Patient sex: M
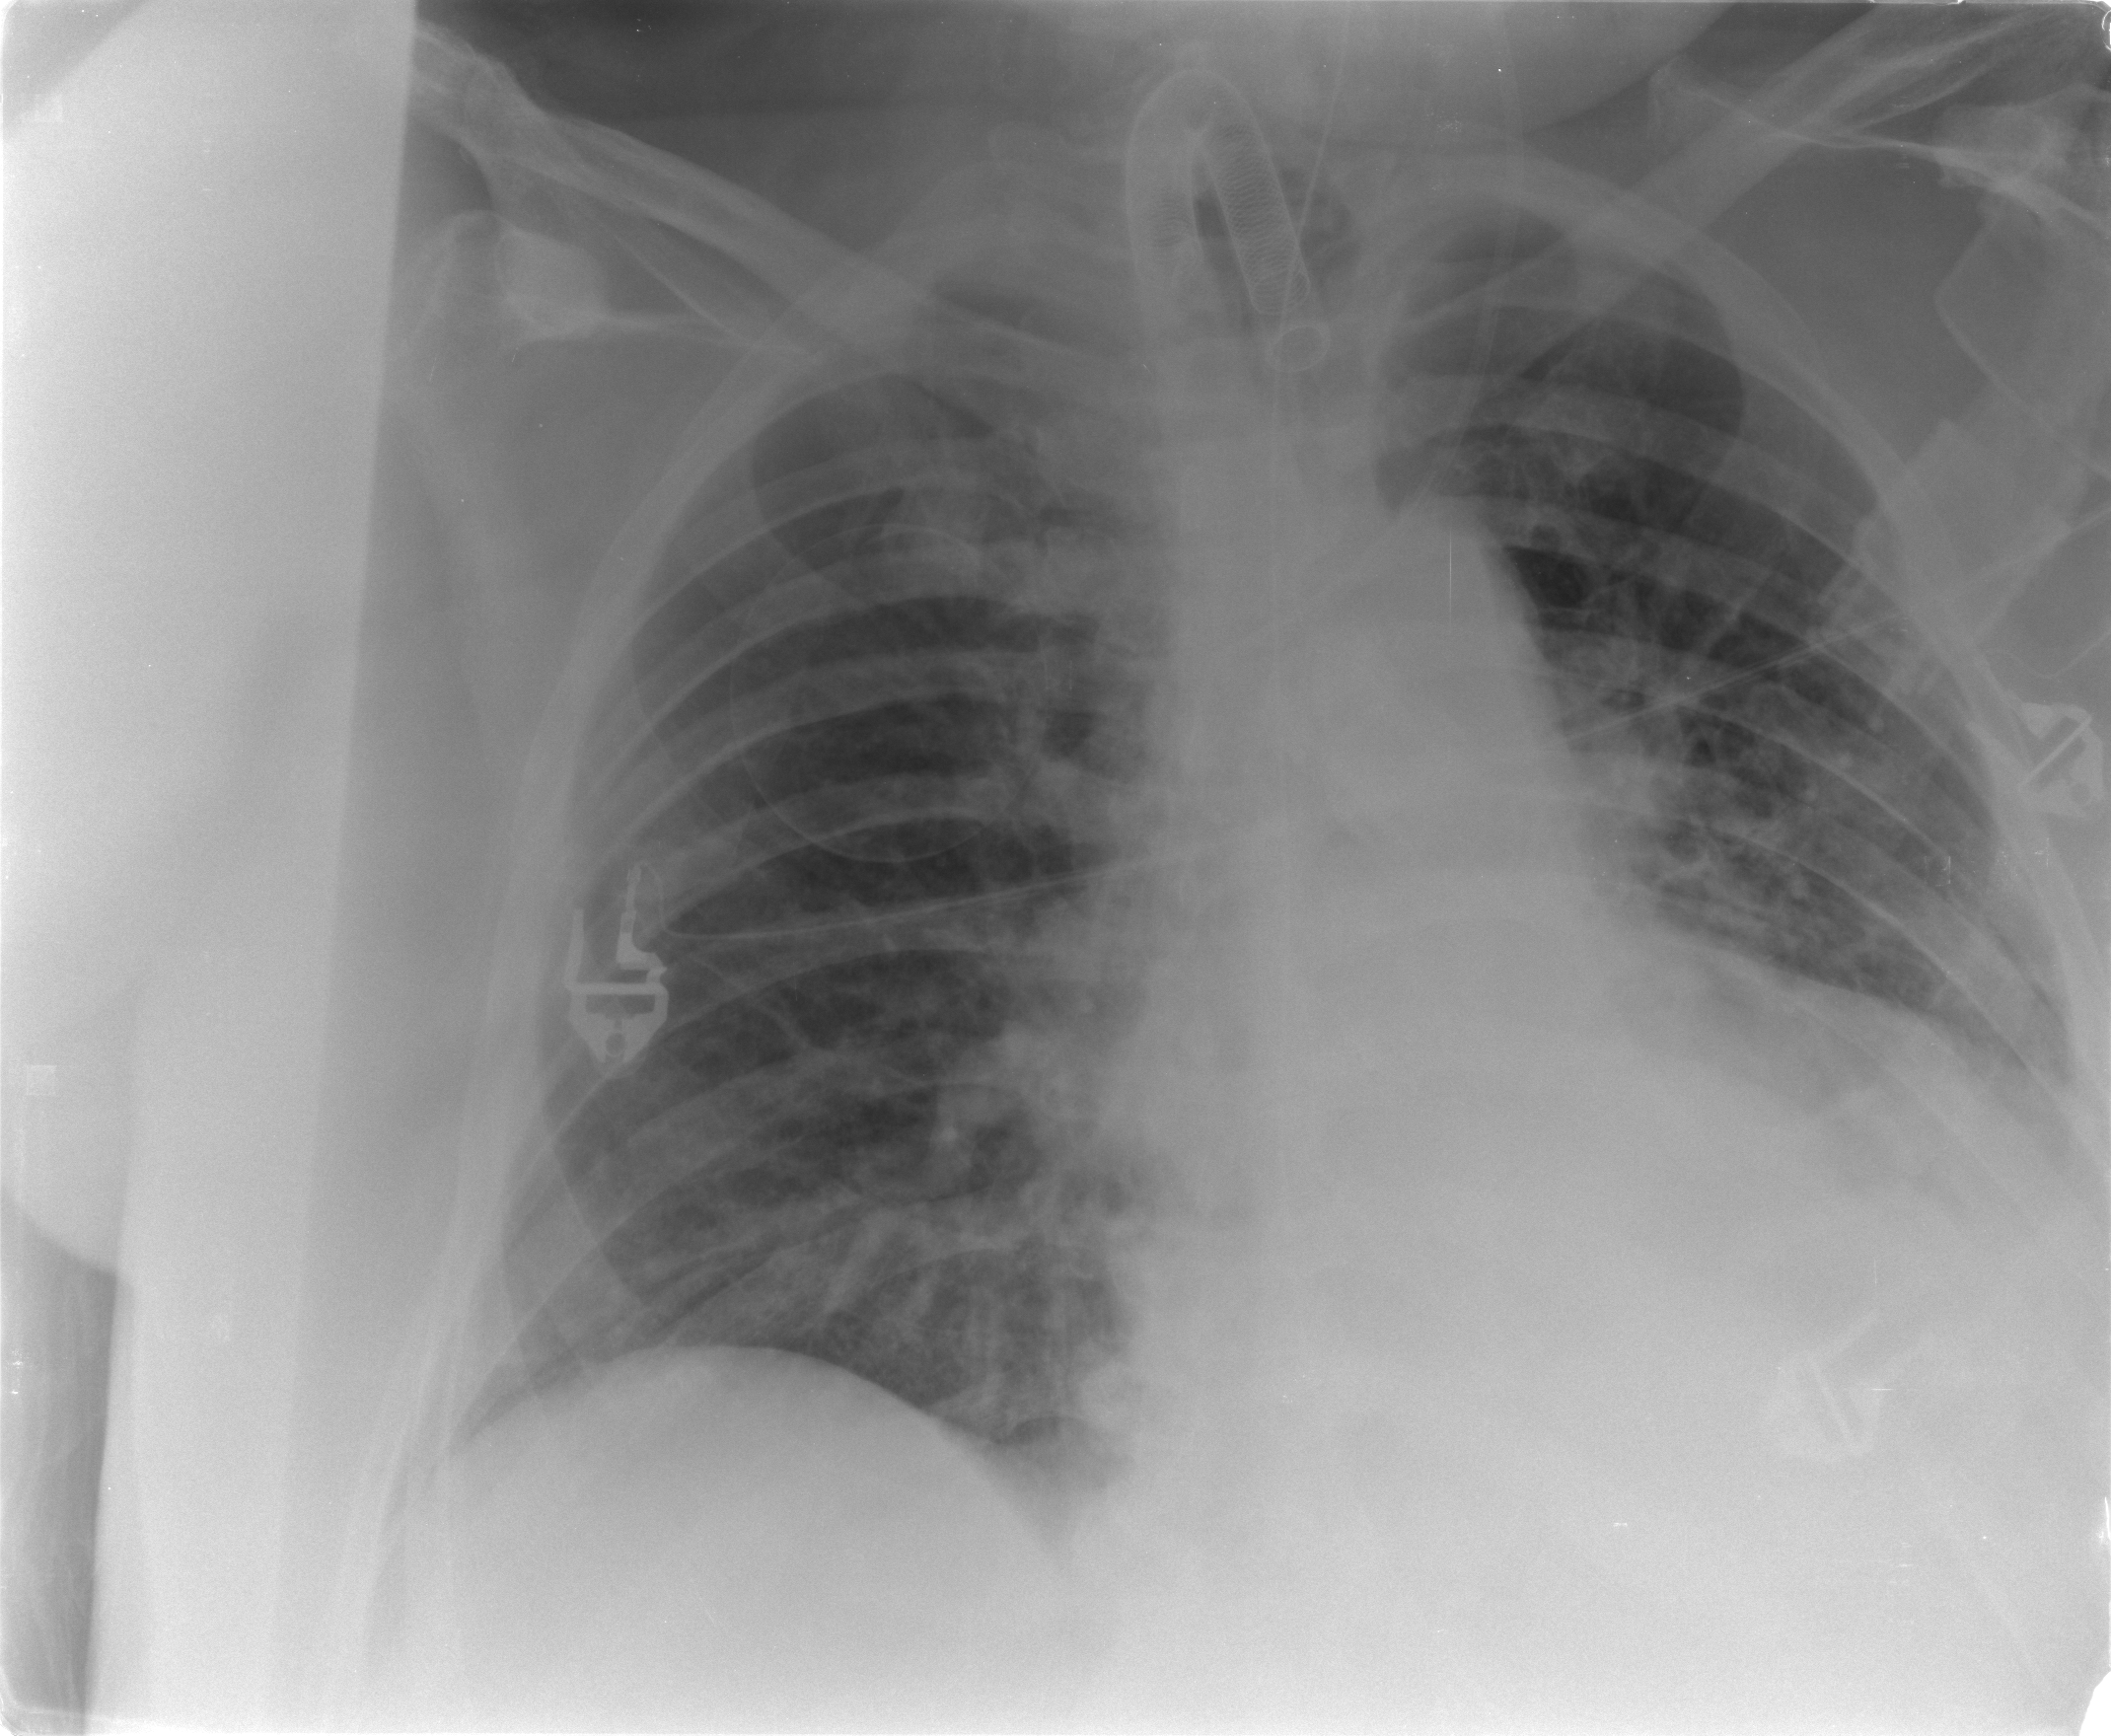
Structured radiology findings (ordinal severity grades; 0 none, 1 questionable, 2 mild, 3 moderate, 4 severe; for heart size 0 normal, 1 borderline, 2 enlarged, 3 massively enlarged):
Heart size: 3
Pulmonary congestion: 2
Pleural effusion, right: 0
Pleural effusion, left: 2
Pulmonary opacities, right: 0
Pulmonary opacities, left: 0
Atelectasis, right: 0
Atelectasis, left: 3